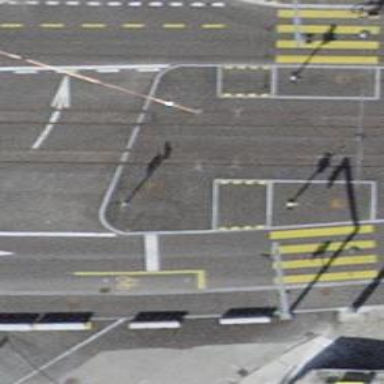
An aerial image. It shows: Road with traffic signals.